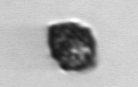
Label: Kryptoperidinium_triquetrum